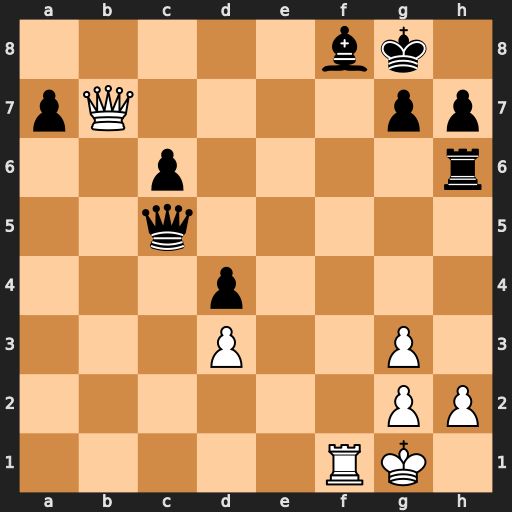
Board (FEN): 5bk1/pQ4pp/2p4r/2q5/3p4/3P2P1/6PP/5RK1
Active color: w
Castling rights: -
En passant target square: -
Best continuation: Qf7+ Kh8 Qxf8+ Qxf8 Rxf8#